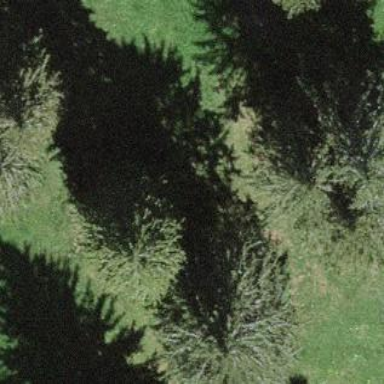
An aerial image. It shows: Beautiful woodland area.